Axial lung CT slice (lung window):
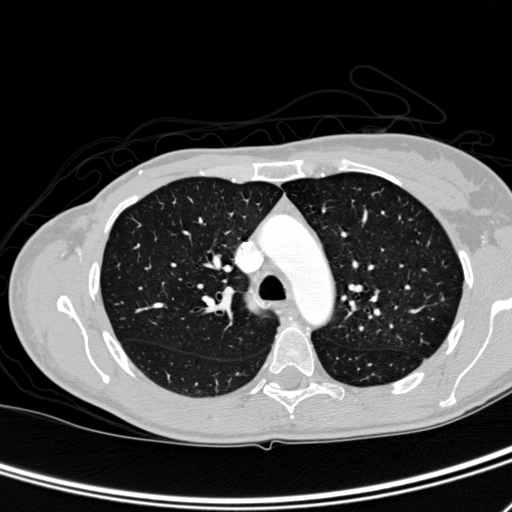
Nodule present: no